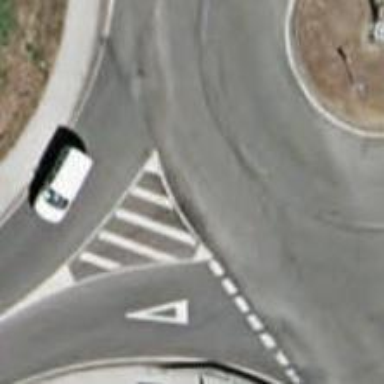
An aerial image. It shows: Road with "give way" sign.